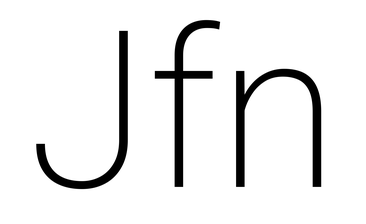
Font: Roboto_ExtraLight